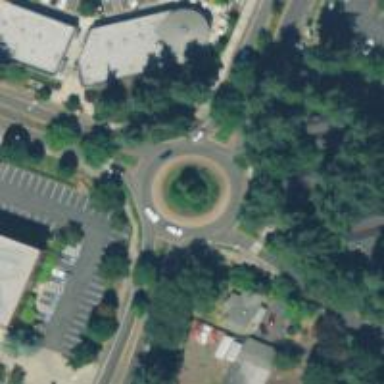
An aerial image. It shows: Secondary road with asphalt surface leading to roundabout junction.